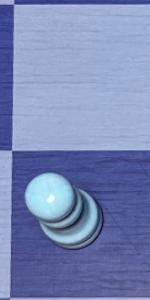
Label: Pawn_White